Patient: sex M, age 43
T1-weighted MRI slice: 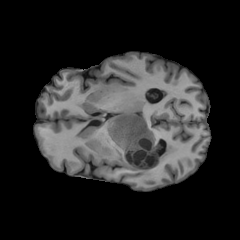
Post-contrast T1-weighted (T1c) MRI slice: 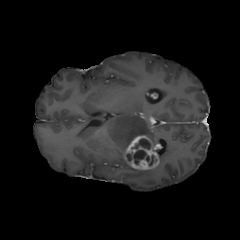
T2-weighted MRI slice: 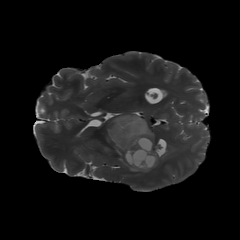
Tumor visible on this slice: yes
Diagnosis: Glioblastoma, IDH-wildtype
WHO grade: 4